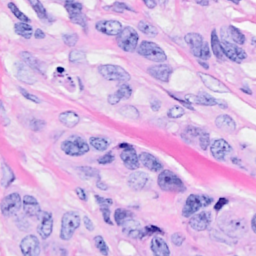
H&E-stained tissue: Breast